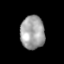
Tissue: lung
Cell type: Epithelial cells
Senescence score: 0.2228
Nuclear area (px): 794
Mean DAPI intensity: 161.746